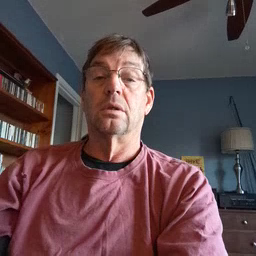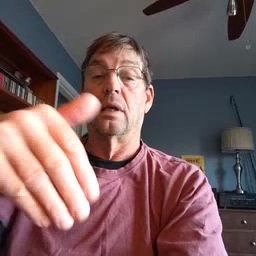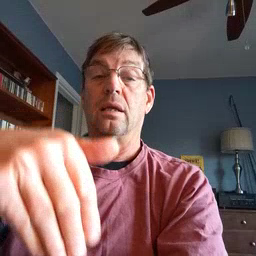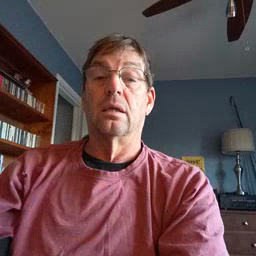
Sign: night